Field crop: tomato
Growth stage: 1
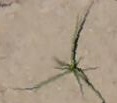
Species: cyperus